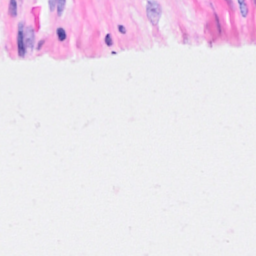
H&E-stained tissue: Breast